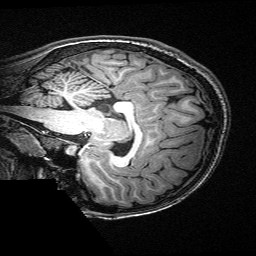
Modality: T1w
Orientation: sagittal
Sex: female
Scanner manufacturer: siemens
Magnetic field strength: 3 T
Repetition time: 2.3 s
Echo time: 0.00336 s